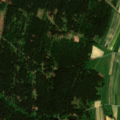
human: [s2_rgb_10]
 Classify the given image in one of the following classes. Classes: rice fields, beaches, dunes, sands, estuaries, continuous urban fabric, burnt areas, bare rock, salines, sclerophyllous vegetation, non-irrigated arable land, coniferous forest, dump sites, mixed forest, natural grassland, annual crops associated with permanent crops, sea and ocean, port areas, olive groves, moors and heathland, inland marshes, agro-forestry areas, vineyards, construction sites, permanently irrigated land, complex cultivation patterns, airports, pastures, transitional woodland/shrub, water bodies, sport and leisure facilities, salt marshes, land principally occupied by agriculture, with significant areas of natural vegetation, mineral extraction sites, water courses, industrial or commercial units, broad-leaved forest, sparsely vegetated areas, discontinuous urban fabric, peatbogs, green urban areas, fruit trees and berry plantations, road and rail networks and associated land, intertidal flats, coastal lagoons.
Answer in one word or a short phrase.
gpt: non-irrigated arable land, coniferous forest